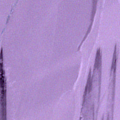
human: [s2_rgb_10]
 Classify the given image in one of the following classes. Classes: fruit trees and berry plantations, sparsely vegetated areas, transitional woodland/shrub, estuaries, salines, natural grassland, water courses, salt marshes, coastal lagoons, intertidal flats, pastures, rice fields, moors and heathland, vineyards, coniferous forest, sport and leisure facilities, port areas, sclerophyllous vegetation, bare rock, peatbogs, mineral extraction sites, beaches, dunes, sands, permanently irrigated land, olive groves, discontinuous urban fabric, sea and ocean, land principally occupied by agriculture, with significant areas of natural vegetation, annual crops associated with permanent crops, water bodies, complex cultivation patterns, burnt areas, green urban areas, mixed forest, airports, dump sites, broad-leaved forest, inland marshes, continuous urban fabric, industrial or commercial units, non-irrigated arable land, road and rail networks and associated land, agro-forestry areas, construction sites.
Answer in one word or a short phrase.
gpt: sea and ocean